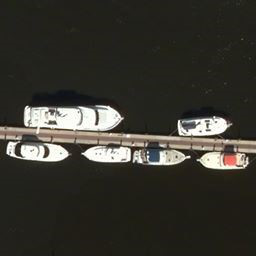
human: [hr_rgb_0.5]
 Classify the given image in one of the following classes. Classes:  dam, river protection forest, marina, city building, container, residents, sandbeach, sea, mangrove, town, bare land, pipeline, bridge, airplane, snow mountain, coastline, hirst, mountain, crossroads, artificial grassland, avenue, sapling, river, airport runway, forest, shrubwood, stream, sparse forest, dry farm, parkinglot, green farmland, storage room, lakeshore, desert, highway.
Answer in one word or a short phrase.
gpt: marina